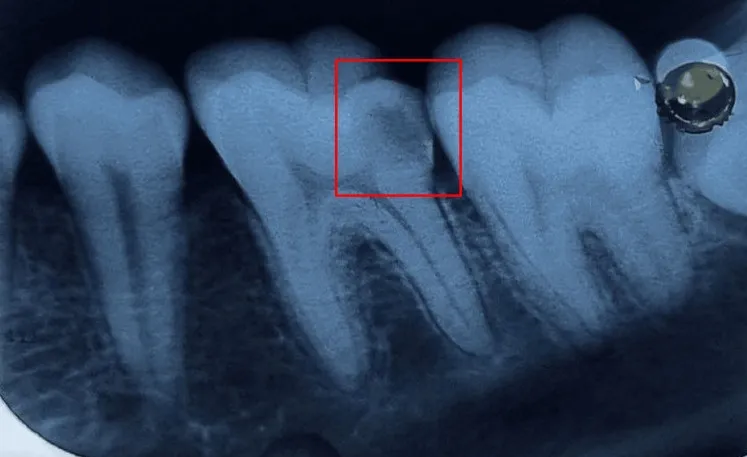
Radiographic evaluation of lower left first molar suggestive of irreversible pulpitis. Radiographic evaluation of the lower left first molar shows radiolucency extending up to the pulp chamber on the distal pulp horn and sharpshooting pain on mastication, suggesting symptomatic irreversible pulpitis.
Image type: radiology (x_ray)